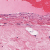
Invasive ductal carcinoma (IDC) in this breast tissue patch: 0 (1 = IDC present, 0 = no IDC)